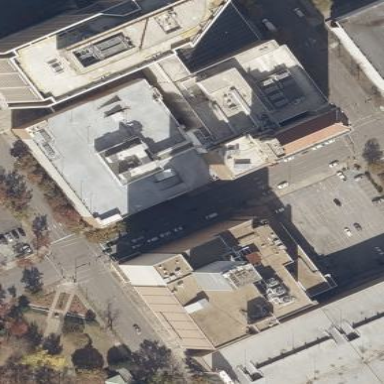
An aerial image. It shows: Office building.